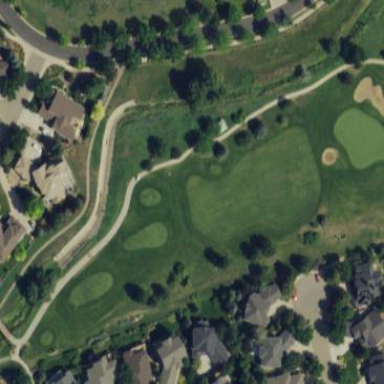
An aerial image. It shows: Grassy area designated as golf fairway.